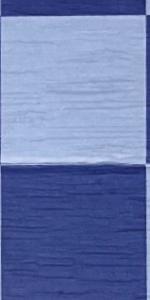
Label: Empty